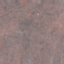
Land use / land cover class: HerbaceousVegetation